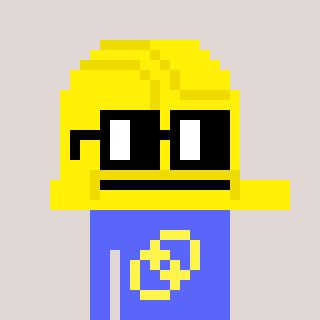
a pixel art character with square black glasses, a construction helmet-shaped head and a purple-colored body on a warm background